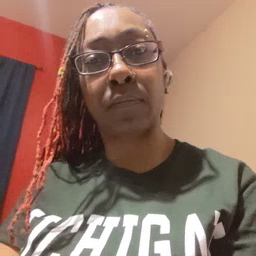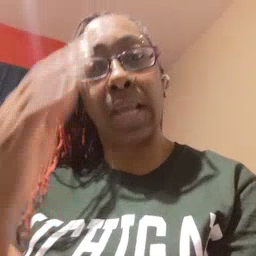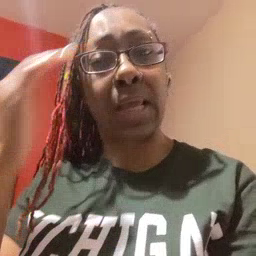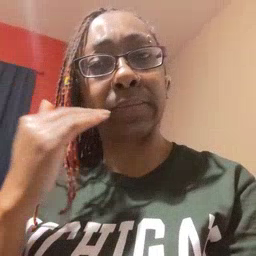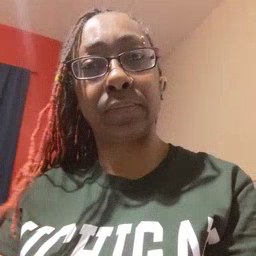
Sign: head